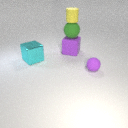
large cyan metal cube to the left of small purple rubber sphere